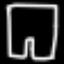
Label: pants